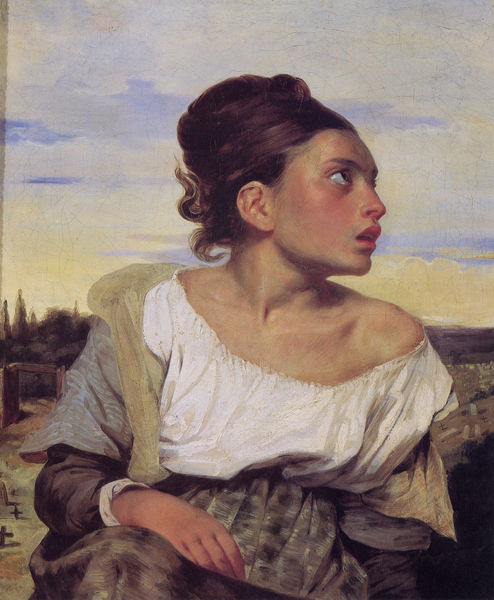
Titel: Junge Waise auf dem Friedhof
Künstler: Eugène Delacroix
Standort: Paris
Institution: Musée du Louvre
Schlagwörter: baum, blau, gemälde, hand, haut, himmel, kopf, schatten, schurz, weiß, wolken, bäume, gelb, grün, landschaft, mädchen, ocker, sitzen, abend, ausschnitt, braun, finger, frankreich, frau, frisur, grau, haar, hintergrund, kleid, licht, mund, nase, ohr, orange, profil, schwarz, stirn, ölbild, blick, dame, schleier, tuch, wolke, beige, malerei, mode, rock, hemd, arm, augen, bluse, entsetzen, falten, gesicht, inkarnat, kleidung, mensch, bildnis, hals, portrait, porträt, öl, dämmerung, horizont, hügel, morgen, natur, auge, gewand, haare, sitzend, brünett, dekollete, dekolletee, kinn, lippen, locken, rechts, schulter, schön, wald, zypressen, beine, schürze, dutt, magd, sommer, wangen, italien, süden, bäuerin, weis, romantik, ölgemälde, angst, falte, brauen, gris, jaune, marron, faltenwurf, junge frau, knie, wimpern, abendrot, hoch, abbild, oben, schulterfrei, schwarze, ruine, offen, erschrecken, kreuz, links, zypresse, schönheit, blanc, furcht, schrecken, leinwand, friedhof, sitzfigur, pupille, ohrmuschel, staunen, zigeunerin, zähne, körperschatten, kreuze, wangenknochen, erschreckt, portät, grab, entblöst, gräber, morgenrot, zentral, griechenland, sfumato, steckfrisur, femme, erstaunt, drehung, deutschrömer, ciel, cheveux, peinture, robe, gläubig, griechin, profilansicht, offener mund, schreck, delacroix, chevelure, fille, roma, stelen, wendung, emotion, überrascht, louvre, erstaunen, sinti, erschrocken, chemin, eugene delacroix, jeune, triste, murillo, braunhaarig, überraschung, augapfel, fragen, plis, poly, nach, portröt, starren, geöffneter mund, kopfdrehung, meisterwerk, decolté, gummizug, jaare, begräbnisstätte, dämmerunga, französische romantik, gesichtsprofil, halsdrehung, l'rpheline, nater, rötung, scio, zigeunermädchen, überschlagende beine, cou, jolie, murillio, augen mund offen, plie, plies, girs, coleur, chemain